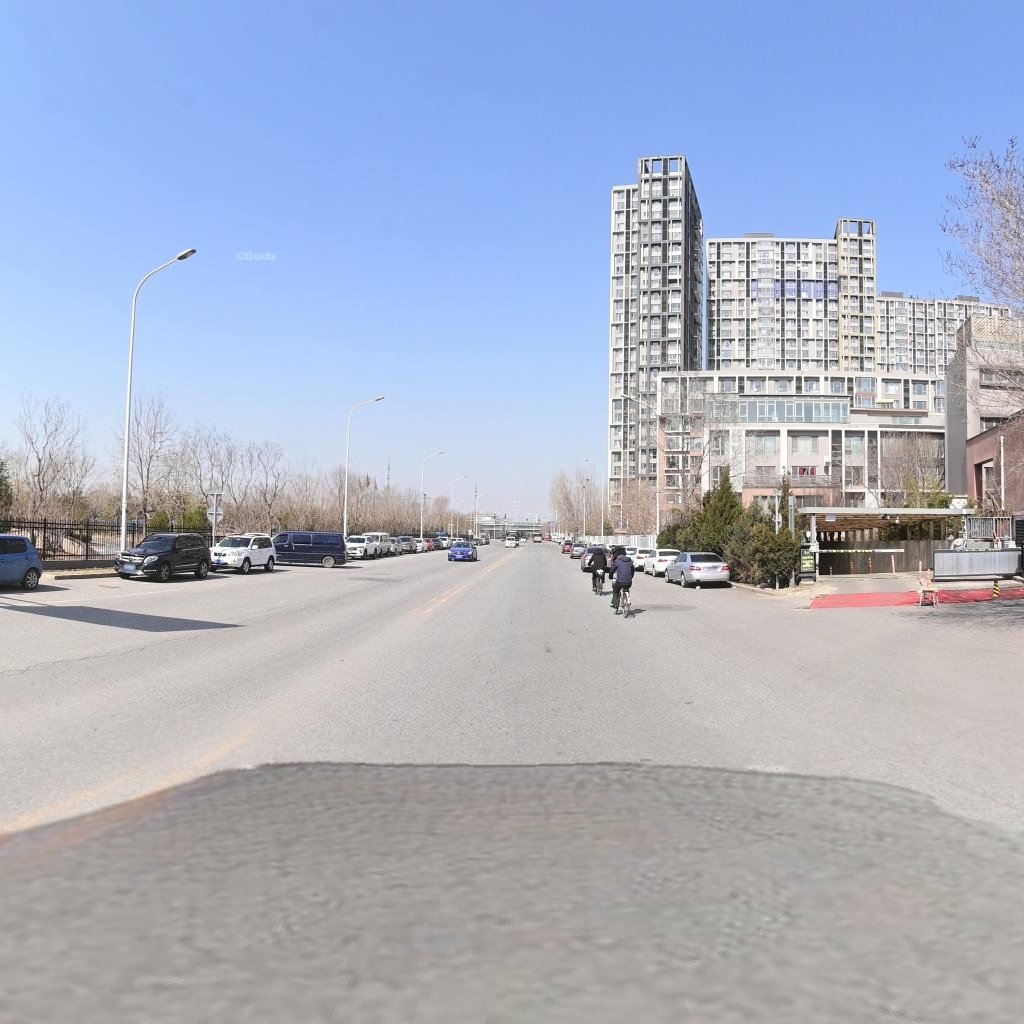
Region: Chaoyang
Road damage annotations: longitudinal crack, longitudinal crack, transverse crack